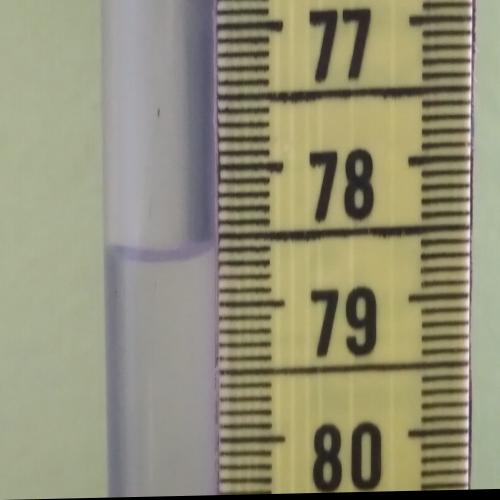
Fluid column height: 78.6 cm